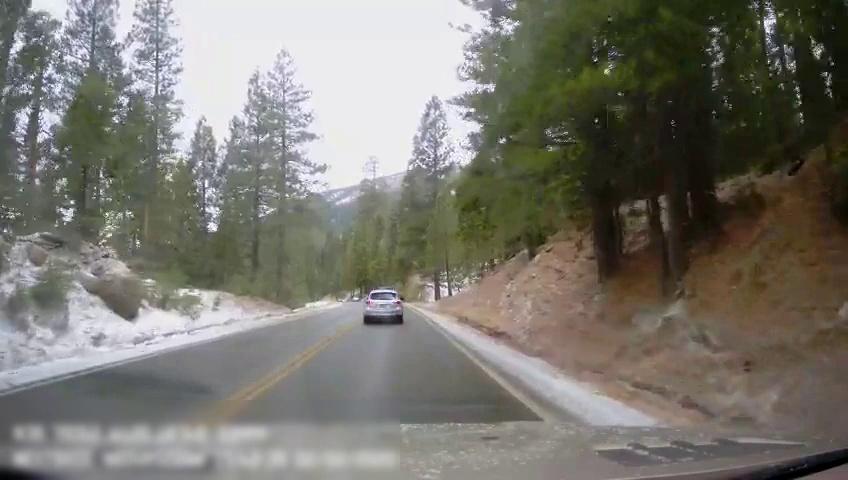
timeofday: Day
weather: Cloudy
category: Drivable Space
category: Vehicles | Car
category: Lanes | Current Lane
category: Lanes | Current Lane
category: Lanes | Opposite Lane
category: Lanes | Opposite Lane